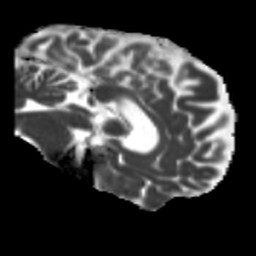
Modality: MD
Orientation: sagittal
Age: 49
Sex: male
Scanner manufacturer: siemens
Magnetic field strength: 3 T
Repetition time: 5.25 s
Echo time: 0.08 s